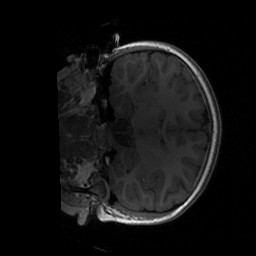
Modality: T1w
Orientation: coronal
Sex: female
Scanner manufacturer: siemens
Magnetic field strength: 3 T
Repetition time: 1.9 s
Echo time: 0.00243 s